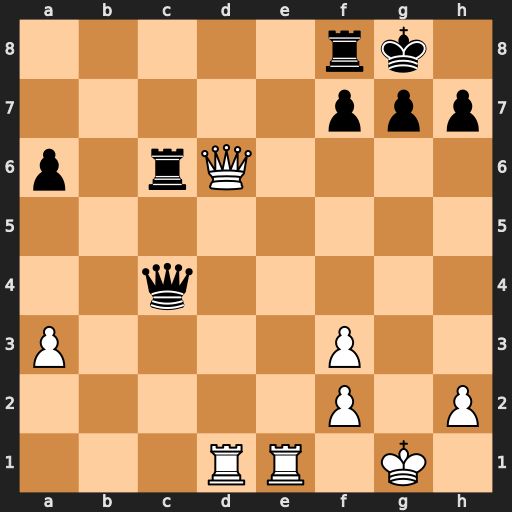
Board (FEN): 5rk1/5ppp/p1rQ4/8/2q5/P4P2/5P1P/3RR1K1
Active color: w
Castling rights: -
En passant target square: -
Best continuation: Qxf8+ Kxf8 Rd8#